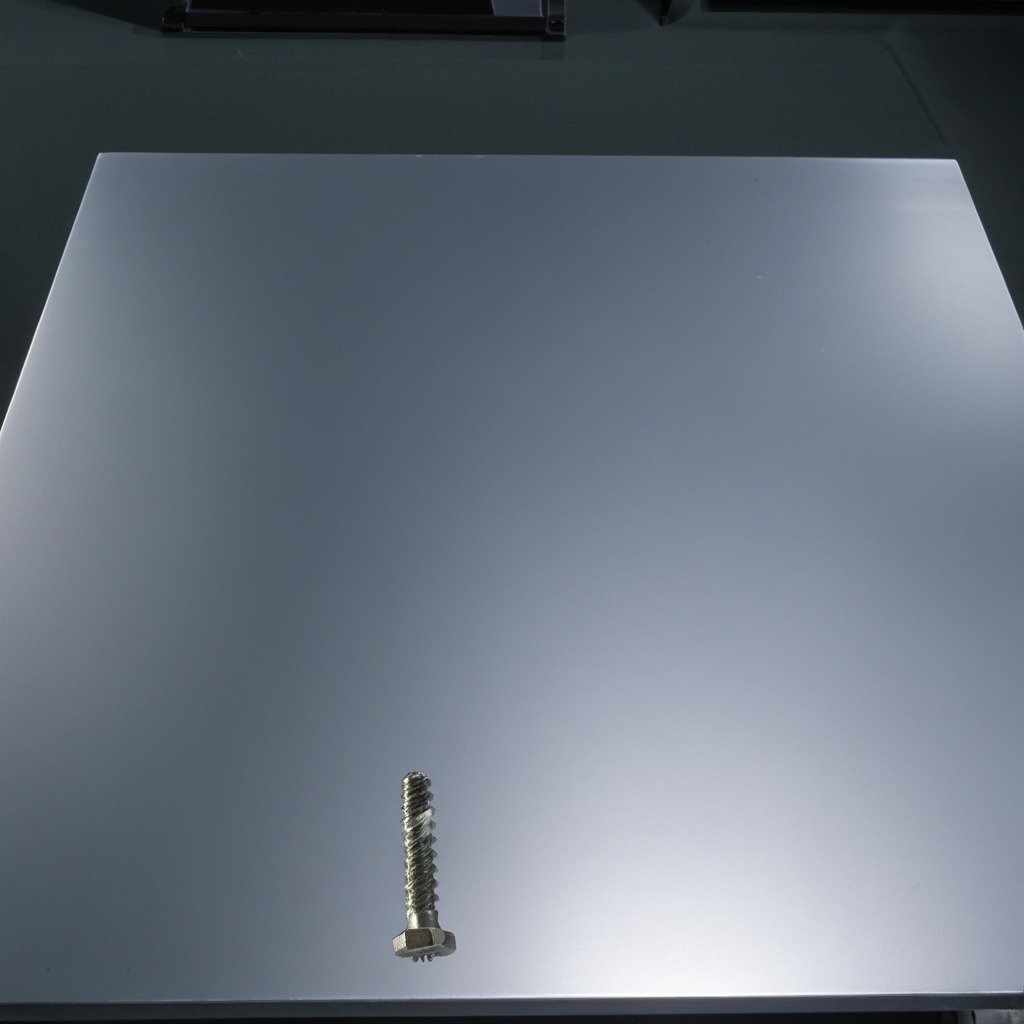
A metal screw is lying on the tabletop.